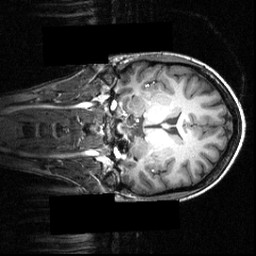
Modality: T1w
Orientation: coronal
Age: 25
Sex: female
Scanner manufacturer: siemens
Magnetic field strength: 3.951 T
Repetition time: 1.5 s
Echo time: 0.00335 s